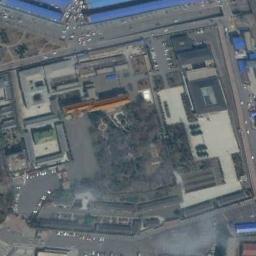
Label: palace